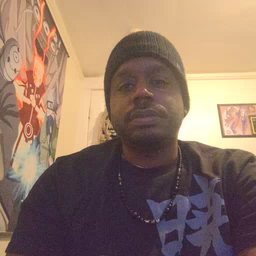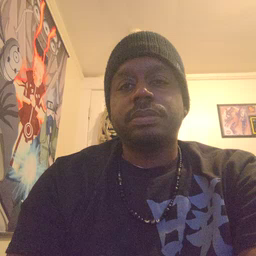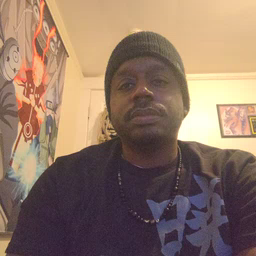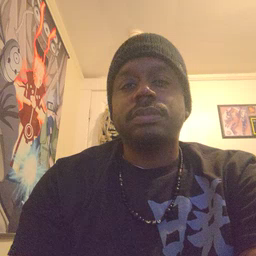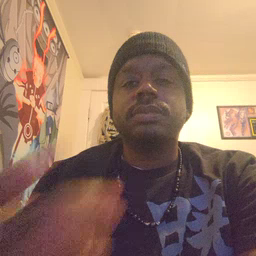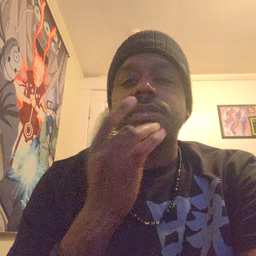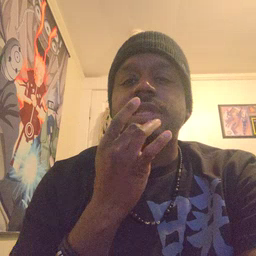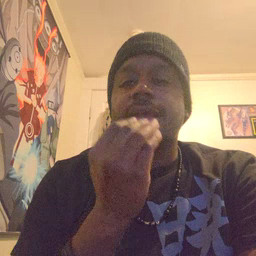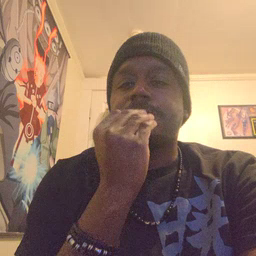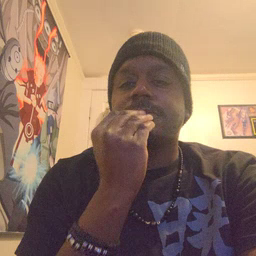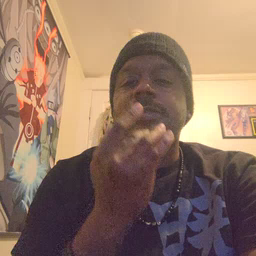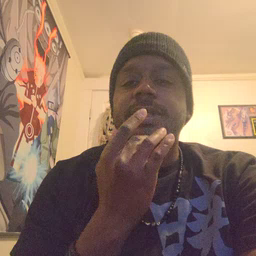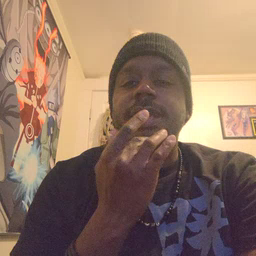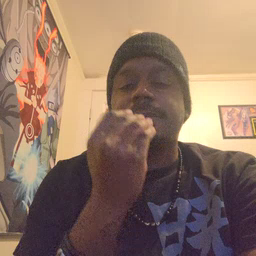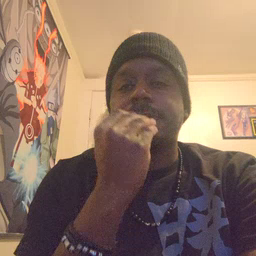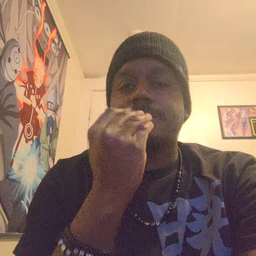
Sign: snack